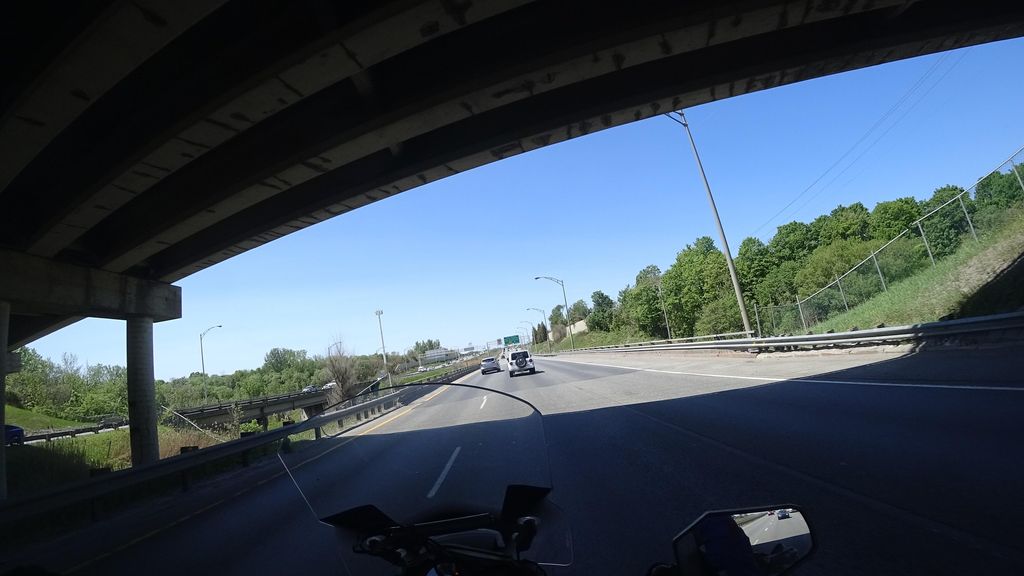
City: quebec_city